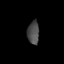
Tissue: skin
Cell type: Epithelial cells
Senescence score: 0.2604
Nuclear area (px): 267
Mean DAPI intensity: 74.041